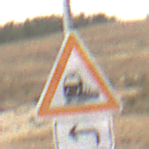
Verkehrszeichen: Bahnuebergang
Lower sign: RichtungsangabeDurchPfeile2
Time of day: MorningAfternoon
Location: Outdoor (Nature)
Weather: Overcast
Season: NotSpecified
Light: Natural